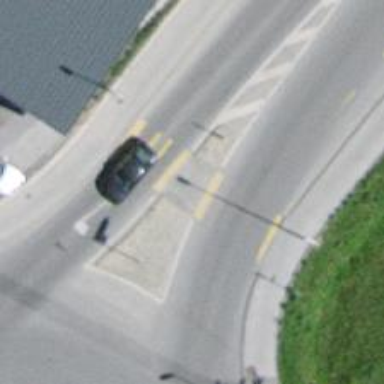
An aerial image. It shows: Asphalt road with primary highway designation. There is dedicated cycle lane on the left.